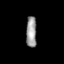
Tissue: lung
Cell type: Epithelial cells
Senescence score: 0.2084
Nuclear area (px): 320
Mean DAPI intensity: 153.078